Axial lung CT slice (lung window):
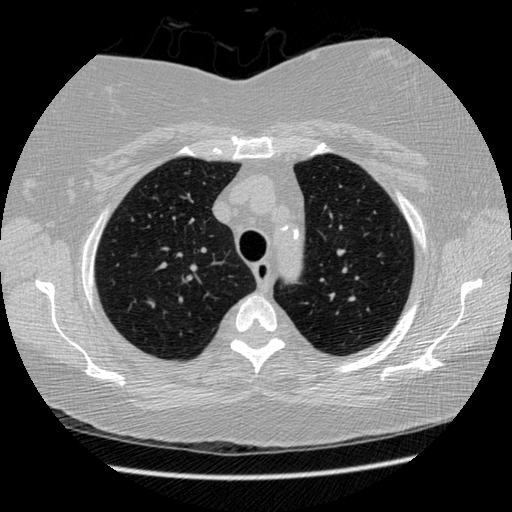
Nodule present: no